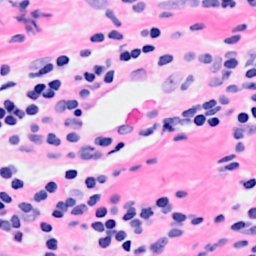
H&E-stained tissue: Breast